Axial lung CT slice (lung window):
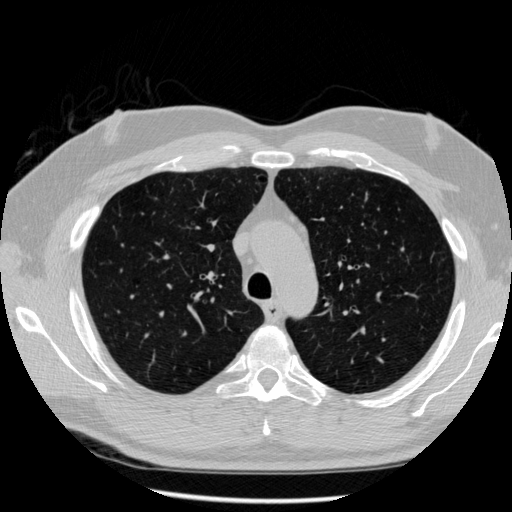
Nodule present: no